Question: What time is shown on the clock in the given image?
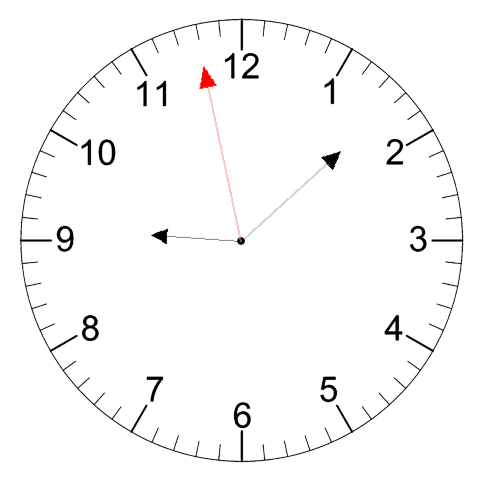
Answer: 09:07:58